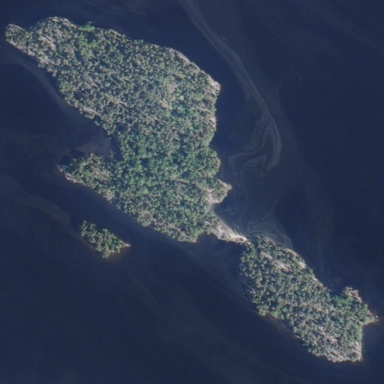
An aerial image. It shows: Islet covered with woodland.